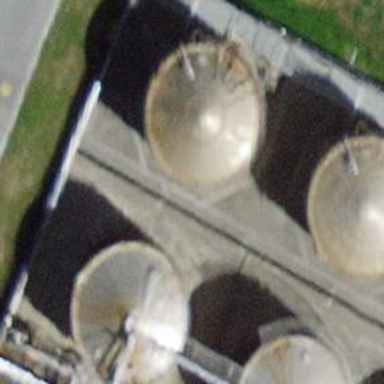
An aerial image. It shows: Storage tank building.